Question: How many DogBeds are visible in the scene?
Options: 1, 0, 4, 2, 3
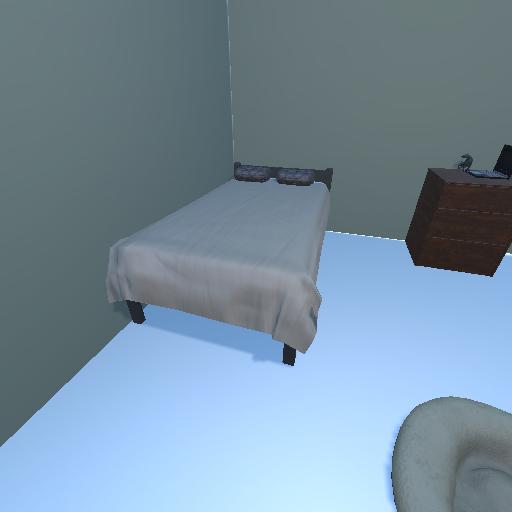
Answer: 1